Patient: sex M, age 62
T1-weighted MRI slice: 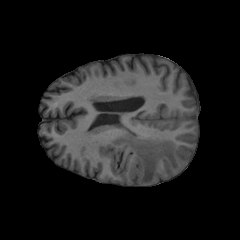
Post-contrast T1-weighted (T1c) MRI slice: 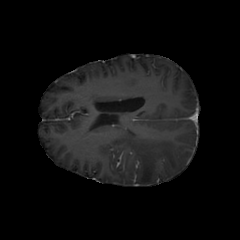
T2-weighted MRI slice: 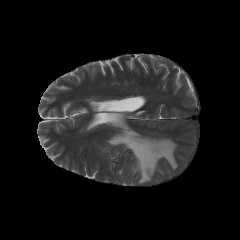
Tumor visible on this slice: yes
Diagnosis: Glioblastoma, IDH-wildtype
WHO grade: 4